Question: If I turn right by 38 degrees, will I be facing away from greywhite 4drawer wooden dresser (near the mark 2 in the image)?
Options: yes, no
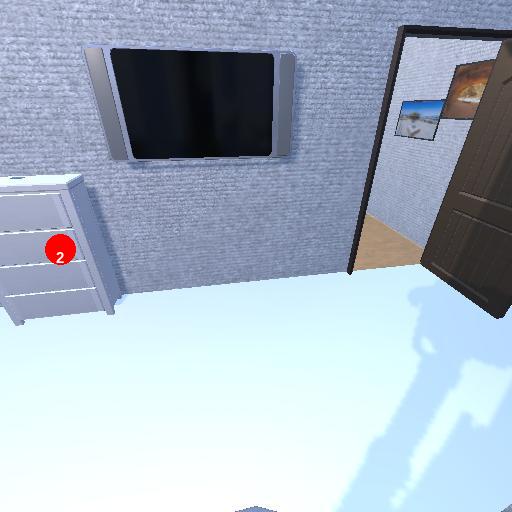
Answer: yes